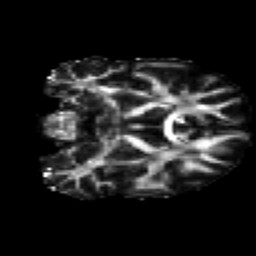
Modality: FA
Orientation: coronal
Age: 25
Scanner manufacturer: siemens
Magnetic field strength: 3 T
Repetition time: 2.2 s
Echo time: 0.084 s